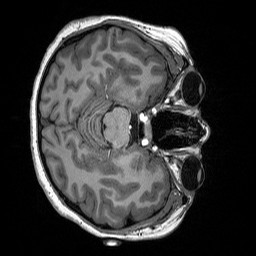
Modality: T1w
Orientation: axial
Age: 26
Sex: female
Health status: healthy
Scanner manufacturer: siemens
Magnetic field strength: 3 T
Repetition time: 2.53 s
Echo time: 0.00219 s